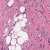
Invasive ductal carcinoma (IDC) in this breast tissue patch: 1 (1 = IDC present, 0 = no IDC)